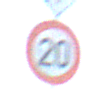
Verkehrszeichen: Geschwindigkeit20
Zusatzzeichen oben: EndeVorfahrtsstrasse
Umgebung: Outdoor, Nature
Tageszeit: SunriseSunset
Wetter: Clear
Licht: Natural
Jahreszeit: NotSpecified
Kontrast: LowContrast